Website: bh-photo
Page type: customer-info-address
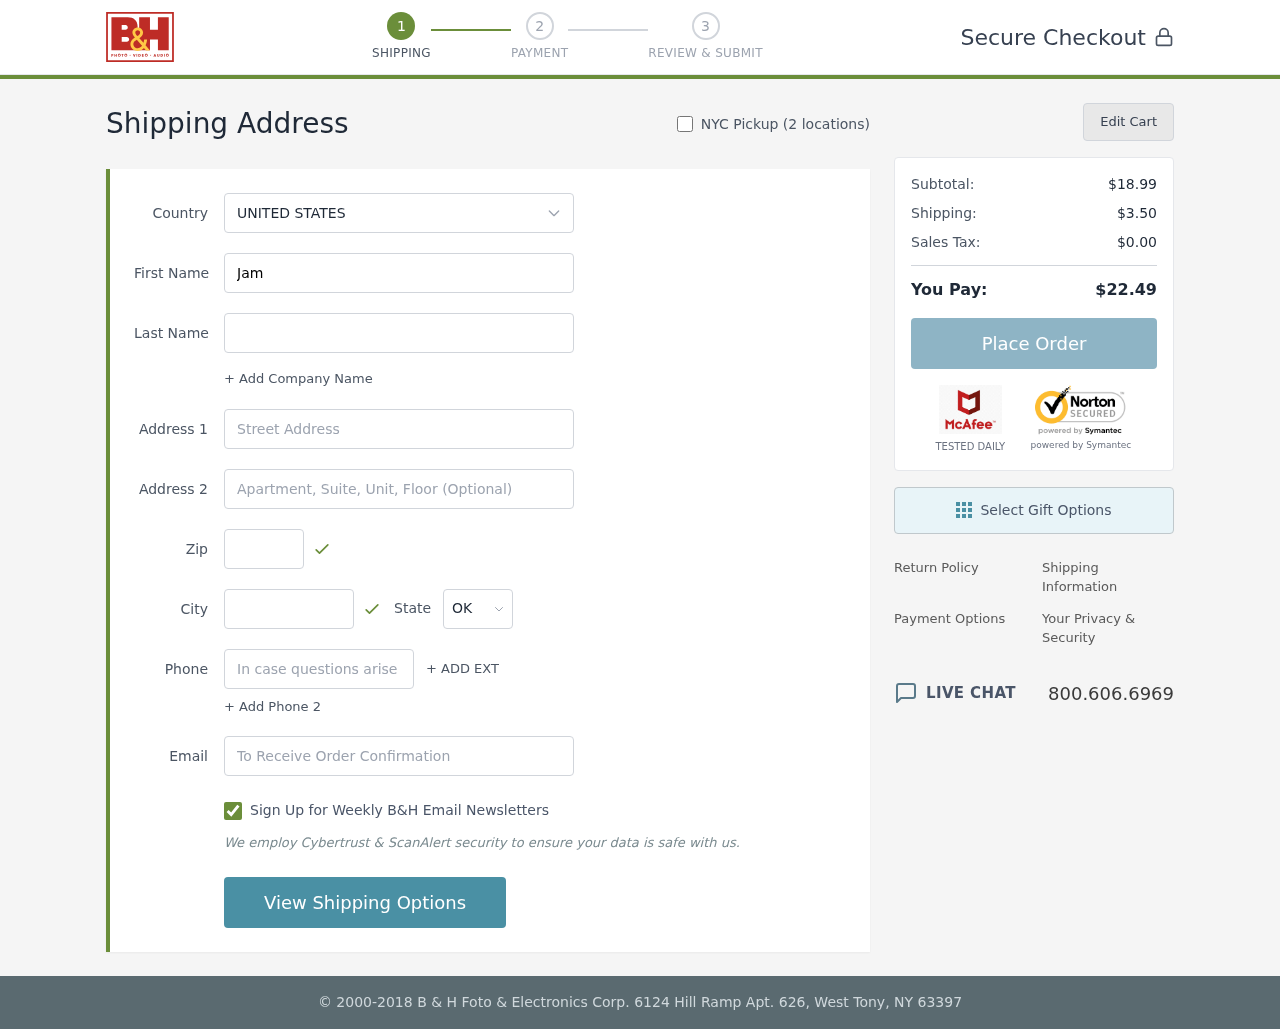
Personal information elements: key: PII_CITY
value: Nguyenport
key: PII_COUNTRY
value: United States
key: PII_EMAIL
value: jamescardenas@yahoo.com
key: PII_FIRSTNAME
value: James
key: PII_LASTNAME
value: Cardenas
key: PII_PHONE
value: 3709113182
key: PII_POSTCODE
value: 34642
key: PII_STATE_ABBR
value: OK
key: PII_STREET
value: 054 Melissa Meadows
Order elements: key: ORDER_SUBTOTAL
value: $18.99
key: ORDER_SHIPPING_COST
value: $3.50
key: ORDER_TAX
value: $0.00
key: ORDER_TOTAL
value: $22.49